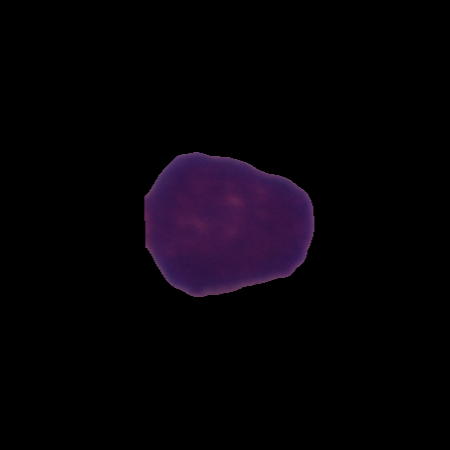
Label: healthy